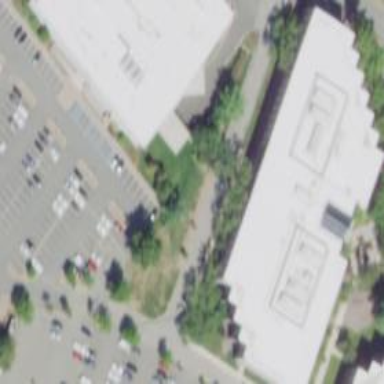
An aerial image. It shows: Commercial building.